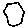
Label: hexagon